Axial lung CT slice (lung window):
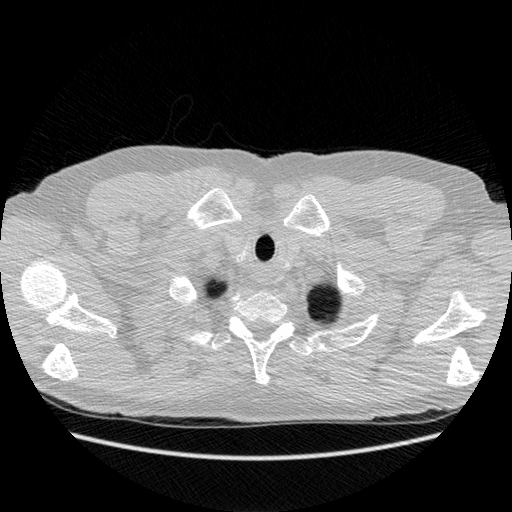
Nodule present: no